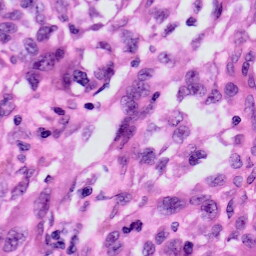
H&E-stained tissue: Skin